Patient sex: M
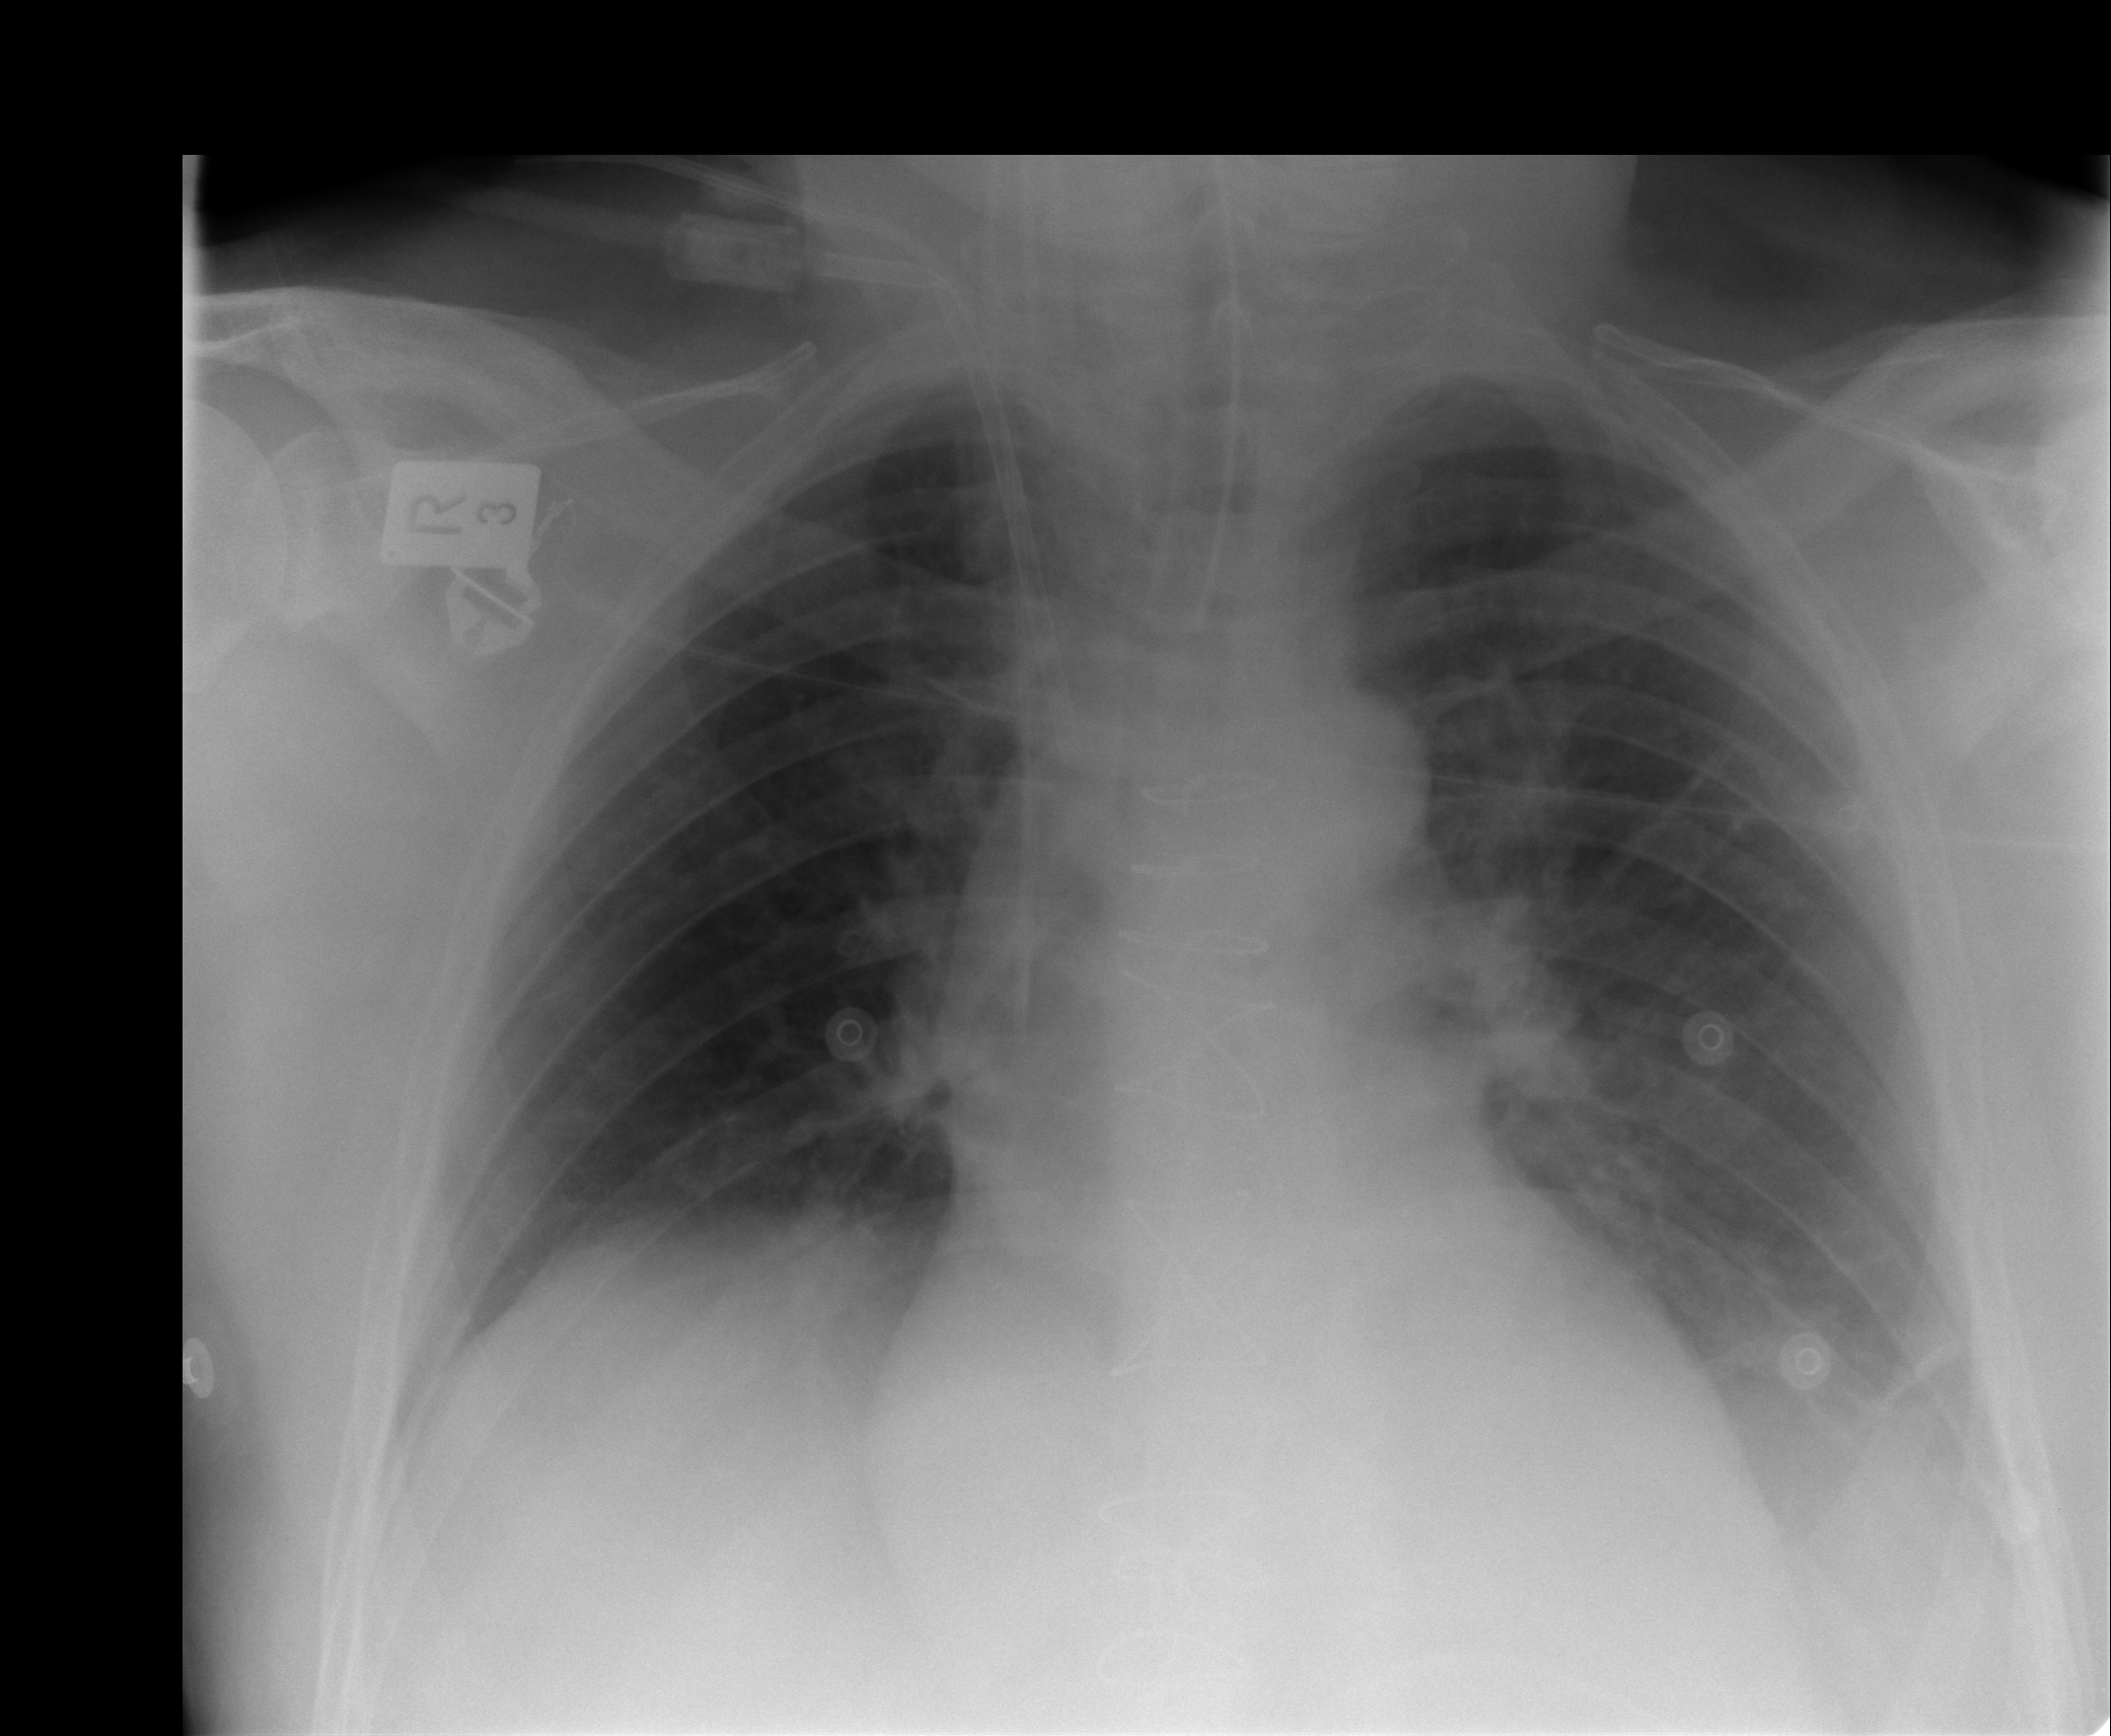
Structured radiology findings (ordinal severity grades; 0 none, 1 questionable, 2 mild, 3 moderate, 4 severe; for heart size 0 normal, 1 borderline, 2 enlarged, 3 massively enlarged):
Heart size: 1
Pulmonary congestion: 2
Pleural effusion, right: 1
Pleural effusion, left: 2
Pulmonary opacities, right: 0
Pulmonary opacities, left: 0
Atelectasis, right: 1
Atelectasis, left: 1